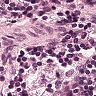
Metastatic tissue present: no